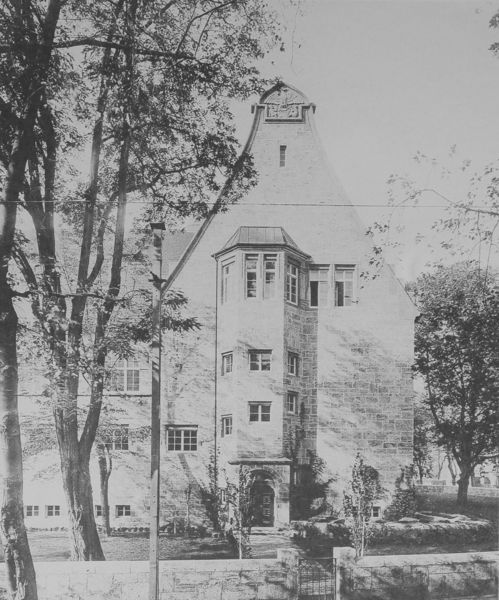
Titel: Universität Jena
Künstler: Theodor Fischer
Standort: Jena
Institution: Universität
Schlagwörter: adler, baum, dunkel, himmel, laub, schatten, weiß, bäume, stadt, fenster, glas, grau, hell, lampe, laterne, licht, schwarz, strasse, tür, dach, gebäude, haus, park, rasen, rot, weg, wiese, zaun, architektur, stein, gitter, sonne, front, frontal, wald, turm, vorbau, garten, relief, sommer, fassade, schule, fischer, mast, giebel, mauer, sprossenfenster, ziegel, allee, hecke, backstein, hof, treppe, jugendstil, spitz, hoch, frühling, tor, foto, fotografie, photographie, eingang, erker, keller, zugang, eckhaus, wohnhaus, eckig, münchen, pfahl, strommast, mauerwerk, schwarz-weiss, photo, gemäuer, portal, villa, pforte, putz, risalit, herrschaftlich, mauern, schloß, sonnenschein, treppenhaus, grundstück, kellerfenster, fotographie, bau, verputz, steig, gartenmauer, fotografi, fesnter, gibel, bauwerk, photografie, kirhce, mittelrisalit, oberleitung, stromleitung, treppenturm, mauersteine, doppelfenster, naturstein, vorgarten, universität, rechteckfenster, schulhof, zuweg, anstalt, polygonal, turme, mehrfamilienhaus, gartentor, mehrstöckig, aussenaufnahme, leitung, jena, einlass, eisentor, leterne, stracce, turmartig, retro, klinik, telefonleitung, gartentür, 1900, ainlass, gibelrelief, mehere stockwerke